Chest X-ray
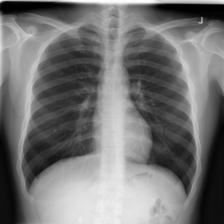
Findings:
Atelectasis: negative
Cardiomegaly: negative
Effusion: negative
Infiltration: negative
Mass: negative
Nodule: negative
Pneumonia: negative
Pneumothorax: negative
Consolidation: negative
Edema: negative
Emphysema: negative
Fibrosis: negative
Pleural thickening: negative
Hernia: negative